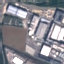
Label: Industrial